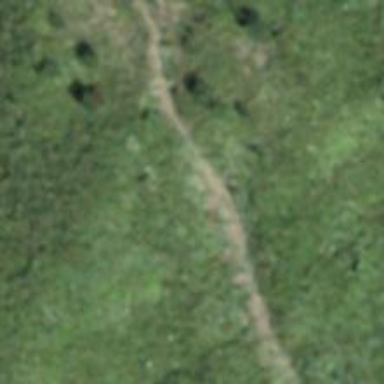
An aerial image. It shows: Path.